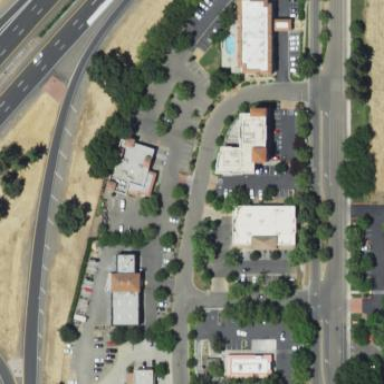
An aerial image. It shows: Retail area.